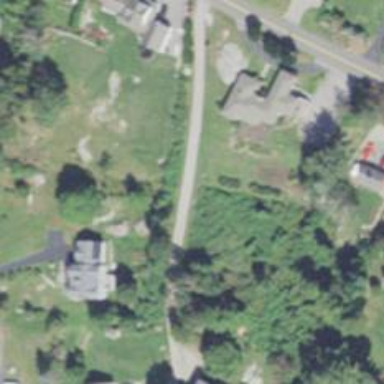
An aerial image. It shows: Residential driveway designated as service road.